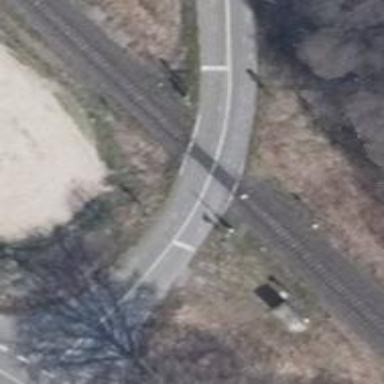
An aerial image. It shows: Railway level crossing.